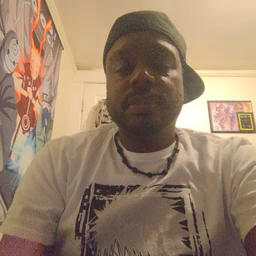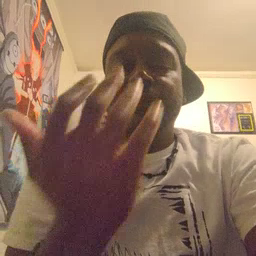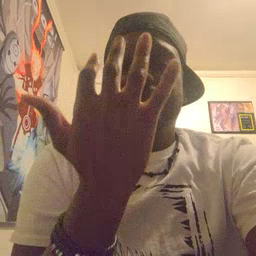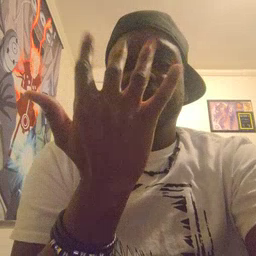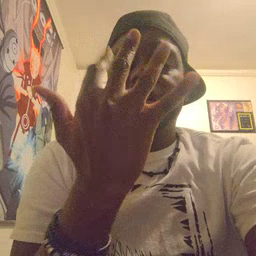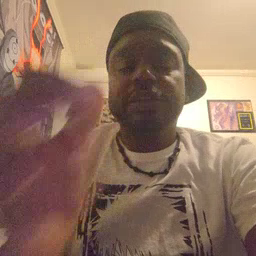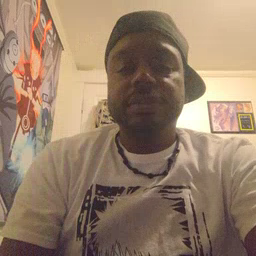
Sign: finger